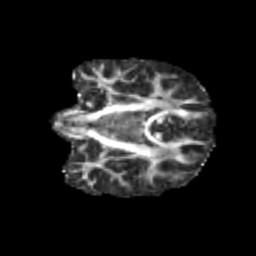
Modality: FA
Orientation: coronal
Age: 10
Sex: female
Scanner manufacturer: siemens
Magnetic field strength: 3 T
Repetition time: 3.8 s
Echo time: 0.07 s